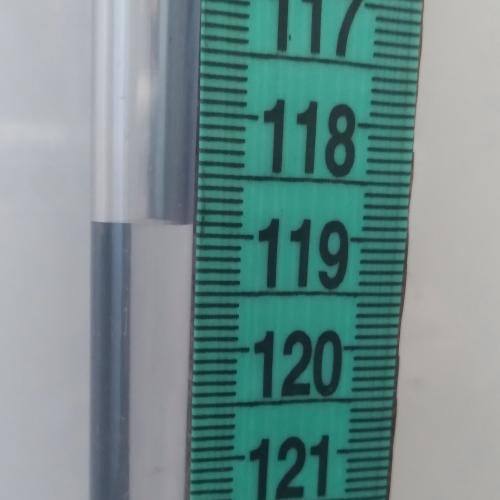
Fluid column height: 118.9 cm